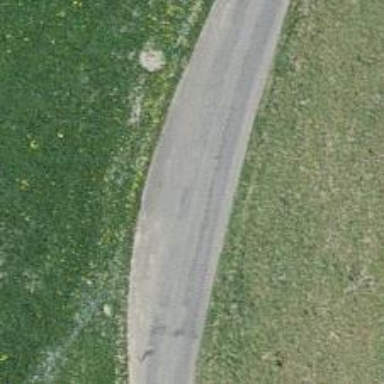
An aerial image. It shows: Passing place on the road.